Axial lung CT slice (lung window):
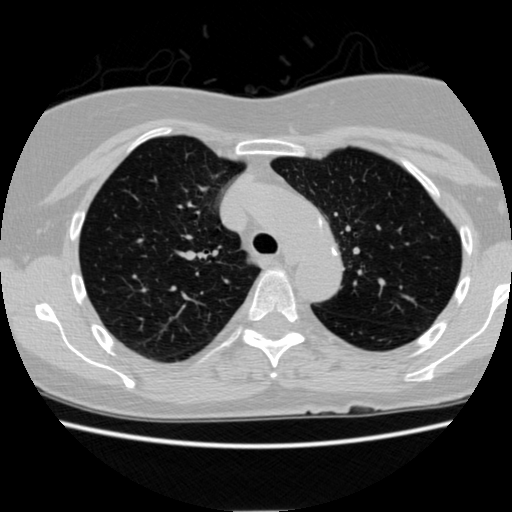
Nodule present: no